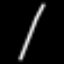
Label: line